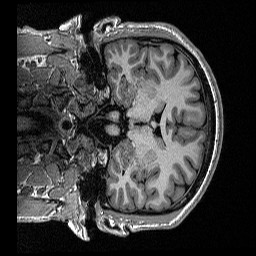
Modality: T1w
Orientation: coronal
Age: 27
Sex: male
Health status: healthy
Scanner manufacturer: siemens
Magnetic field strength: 1.5 T
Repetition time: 2.73 s
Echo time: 0.00357 s